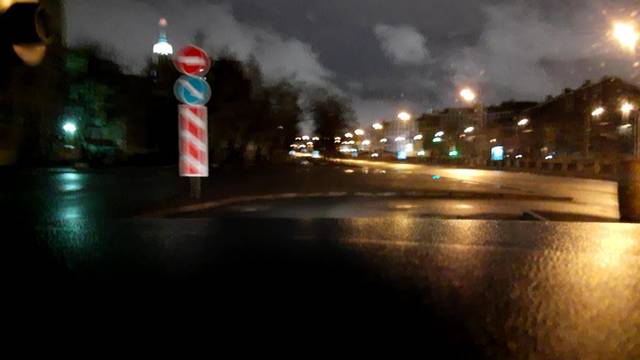
Region: Russia
Coordinates: 55.749, 37.653